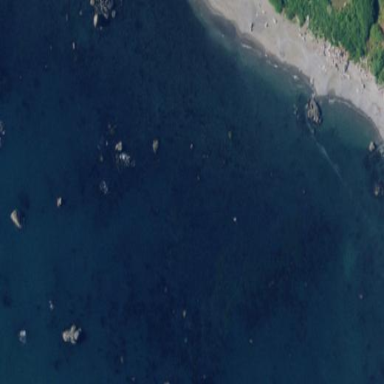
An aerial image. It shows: Natural rock reef.